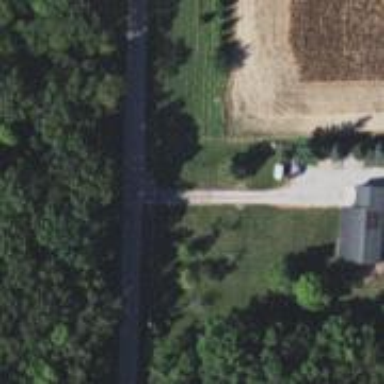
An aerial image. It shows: Driveway leading to service road.